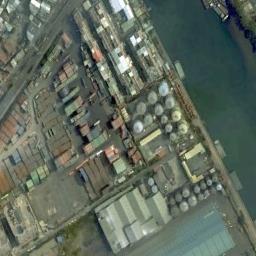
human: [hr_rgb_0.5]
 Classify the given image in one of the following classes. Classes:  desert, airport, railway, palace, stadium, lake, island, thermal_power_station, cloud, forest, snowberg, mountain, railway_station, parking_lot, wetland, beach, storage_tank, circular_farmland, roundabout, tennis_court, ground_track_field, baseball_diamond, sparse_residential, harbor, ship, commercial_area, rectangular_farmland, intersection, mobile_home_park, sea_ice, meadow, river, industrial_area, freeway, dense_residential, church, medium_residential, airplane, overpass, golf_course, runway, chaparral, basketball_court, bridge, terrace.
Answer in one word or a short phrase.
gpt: industrial_area